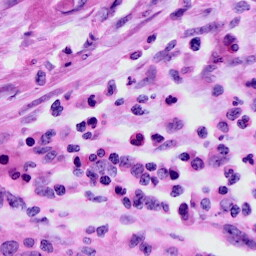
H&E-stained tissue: Cervix